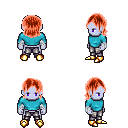
a pixel art fantasy rpg character, male body template, dark elf, purple skin, teal long-sleeve shirt, metal pants, red long bangs hairstyle, white cloth bandages, gold boots, four views (front, back, left, right), 2x2 character sprite sheet, small pixel art, hard edges, no anti-aliasing